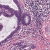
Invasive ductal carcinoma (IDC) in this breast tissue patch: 0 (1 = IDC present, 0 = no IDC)